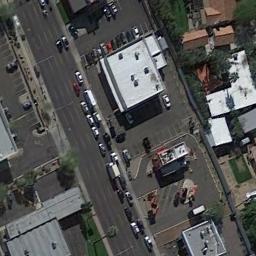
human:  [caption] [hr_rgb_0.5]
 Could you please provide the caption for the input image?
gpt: There are many buildings and roads and green plants on both sides of the freeway, And there are many cars on the freeway .

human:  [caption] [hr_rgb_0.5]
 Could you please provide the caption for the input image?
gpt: The freeway is between the parking lot and some houses .

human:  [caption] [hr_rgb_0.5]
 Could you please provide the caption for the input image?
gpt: A straight freeway goes through the block and some cars are parked on the side of the freeway .

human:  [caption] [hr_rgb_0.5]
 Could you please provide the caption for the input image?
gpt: Different lanes on the highway have different Numbers of cars .

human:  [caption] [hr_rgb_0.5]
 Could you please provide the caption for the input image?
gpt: There are some buildings and parking lots beside the freeway .